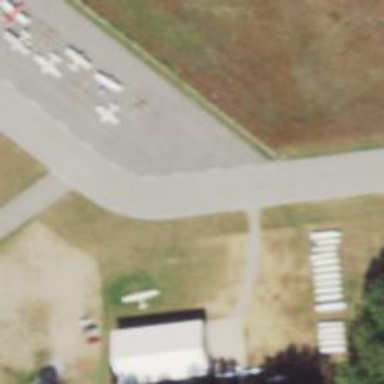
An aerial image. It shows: Image of taxiway at airport.